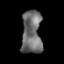
Tissue: prostate
Cell type: T cells
Senescence score: 0.3271
Nuclear area (px): 841
Mean DAPI intensity: 109.698